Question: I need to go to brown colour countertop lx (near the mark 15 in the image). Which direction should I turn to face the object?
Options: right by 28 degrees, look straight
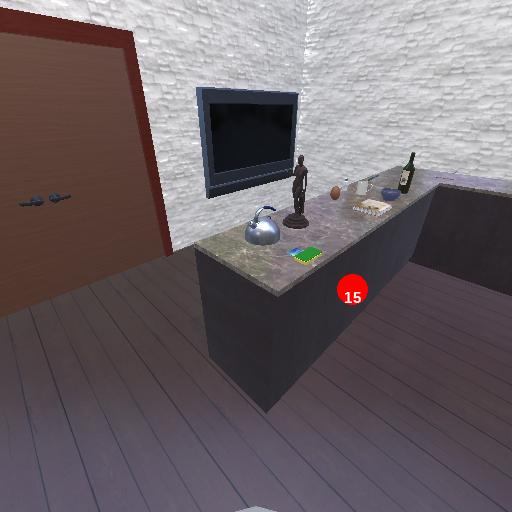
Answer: right by 28 degrees